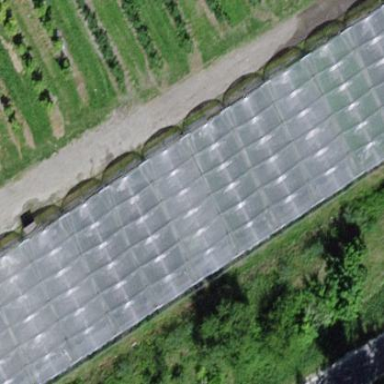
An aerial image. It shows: Greenhouse.